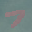
Label: 7